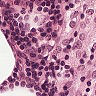
Metastatic tissue present: no